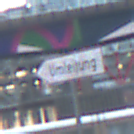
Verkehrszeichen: UmleitungswegweiserLinksweisend
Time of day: MorningAfternoon
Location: Outdoor (Urban)
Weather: PartlyCloudy
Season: NotSpecified
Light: Natural